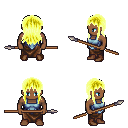
a pixel art fantasy rpg character, male body template, human, dark skin, blue vest, robe skirt, gold unkempt hairstyle, brown shoes, spear, four views (front, back, left, right), 2x2 character sprite sheet, small pixel art, hard edges, no anti-aliasing